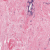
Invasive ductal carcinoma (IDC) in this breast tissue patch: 0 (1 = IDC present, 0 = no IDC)